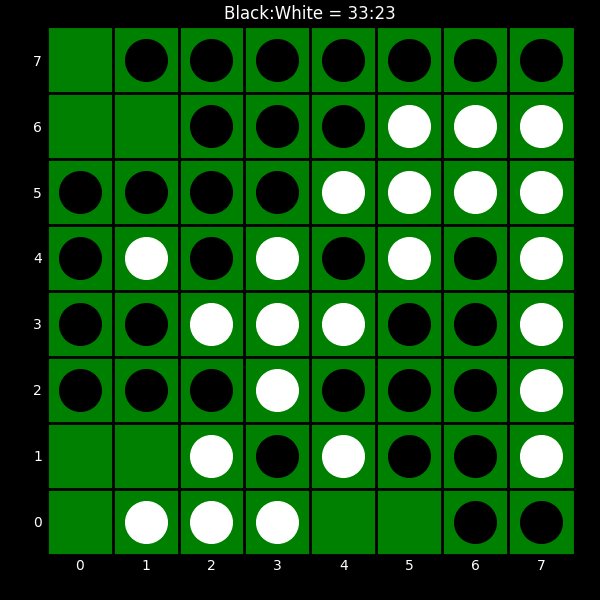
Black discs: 33
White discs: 23